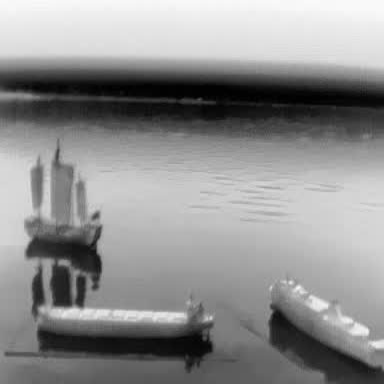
There is a sailboat in the infrared image.